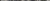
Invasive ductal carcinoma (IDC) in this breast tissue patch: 0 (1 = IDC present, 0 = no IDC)